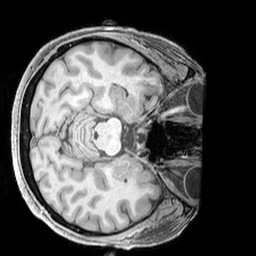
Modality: T1w
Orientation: axial
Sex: female
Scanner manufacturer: siemens
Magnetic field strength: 3 T
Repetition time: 2.3 s
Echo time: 0.00226 s